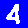
Digit: 4